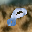
Label: 8